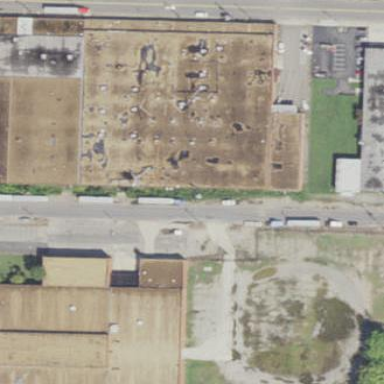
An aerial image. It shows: Industrial building.